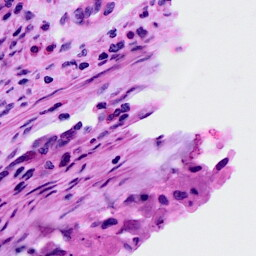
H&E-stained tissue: Cervix